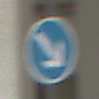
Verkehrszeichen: VorgeschriebeneVorbeifahrtRechts
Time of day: Midday
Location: Roofed (Urban)
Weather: Overcast
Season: NotSpecified
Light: Artificial